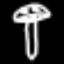
Label: mushroom